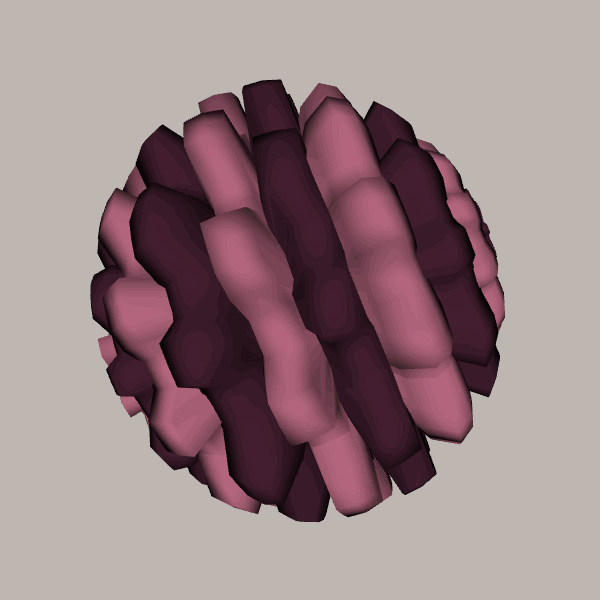
Background: light